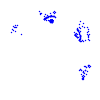
Particle: electron